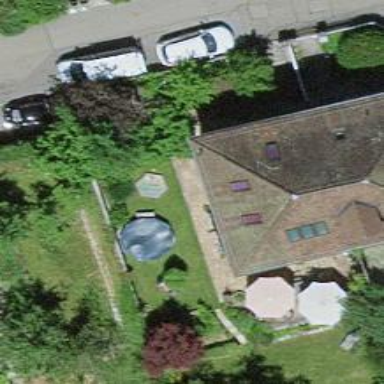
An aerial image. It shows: Hipped roof house.